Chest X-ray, PA view. Patient: 21 years old, sex F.
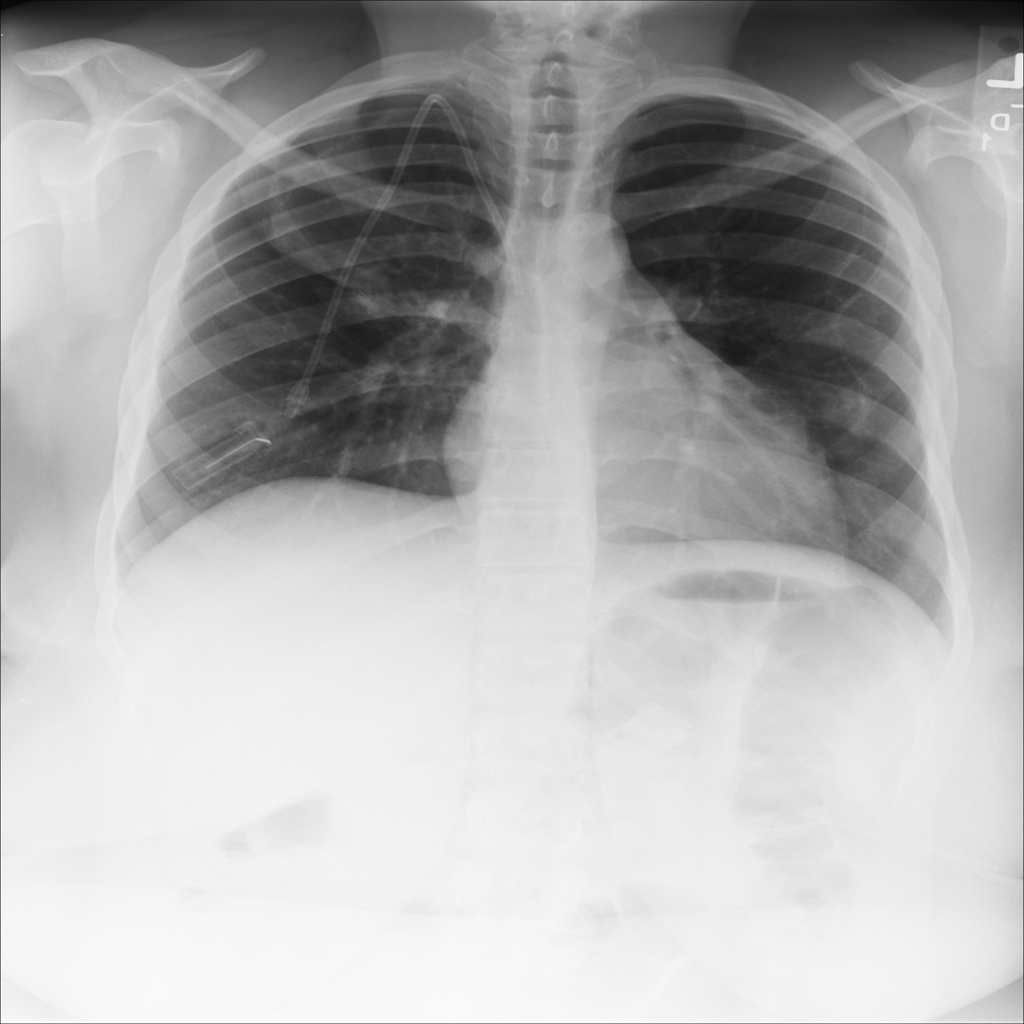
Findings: Infiltration